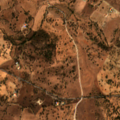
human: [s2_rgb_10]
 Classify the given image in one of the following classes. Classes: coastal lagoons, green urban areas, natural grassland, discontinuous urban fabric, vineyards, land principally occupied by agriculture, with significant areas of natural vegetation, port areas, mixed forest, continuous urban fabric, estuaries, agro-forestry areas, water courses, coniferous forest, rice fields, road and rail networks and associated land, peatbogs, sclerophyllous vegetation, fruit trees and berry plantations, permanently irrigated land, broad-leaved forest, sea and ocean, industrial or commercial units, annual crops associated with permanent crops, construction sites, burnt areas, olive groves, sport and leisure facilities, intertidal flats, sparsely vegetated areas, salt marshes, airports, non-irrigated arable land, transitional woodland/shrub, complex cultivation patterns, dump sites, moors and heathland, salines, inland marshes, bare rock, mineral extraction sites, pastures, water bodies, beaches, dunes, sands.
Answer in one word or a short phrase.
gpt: non-irrigated arable land, olive groves, pastures, complex cultivation patterns, agro-forestry areas